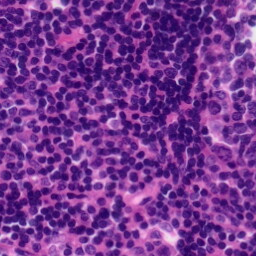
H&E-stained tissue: Tonsil